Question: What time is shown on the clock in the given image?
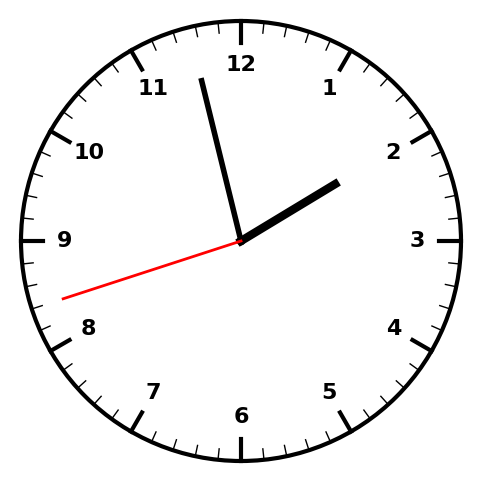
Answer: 01:57:42